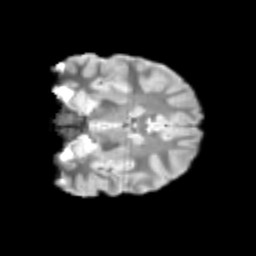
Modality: T2w
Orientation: coronal
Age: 11
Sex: male
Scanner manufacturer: siemens
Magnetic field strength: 3 T
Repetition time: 3.8 s
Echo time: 0.07 s